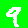
Digit: 9